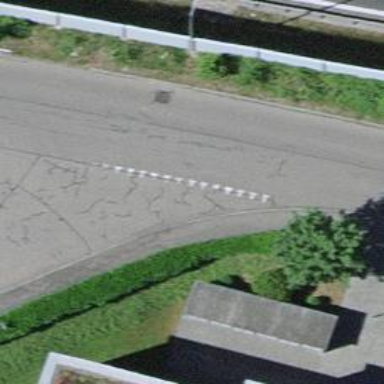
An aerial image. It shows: Kerb serving as barrier.